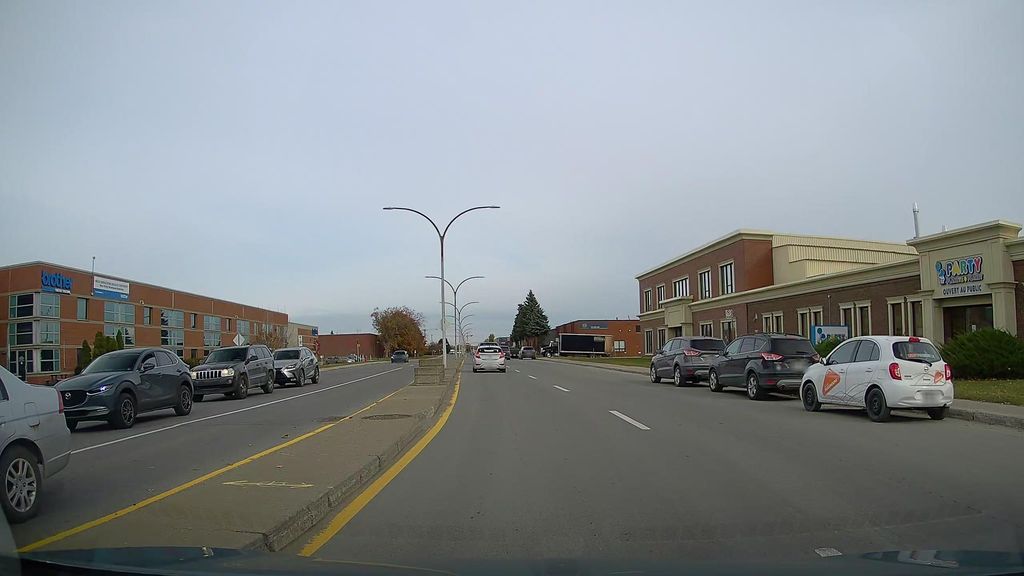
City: montreal